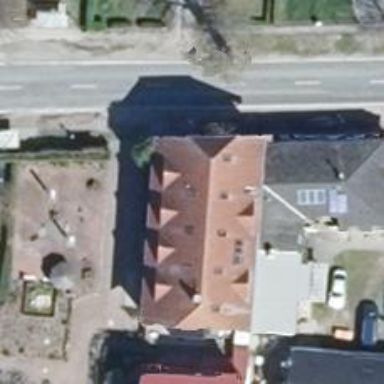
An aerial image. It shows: Restaurant and guest house combined in one location.